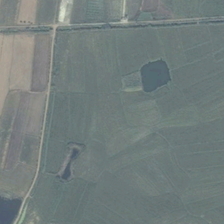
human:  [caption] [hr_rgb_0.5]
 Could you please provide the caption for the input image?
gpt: several small ponds and wild roads are in many pieces of green farmlands .

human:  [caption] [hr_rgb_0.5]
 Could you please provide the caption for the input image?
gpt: several small ponds and wild roads are in many pieces of green farmlands .

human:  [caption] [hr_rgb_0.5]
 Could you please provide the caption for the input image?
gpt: several small ponds and wild roads are in many pieces of green farmlands .

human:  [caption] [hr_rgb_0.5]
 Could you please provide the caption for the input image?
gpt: several small ponds and wild roads are in many pieces of green farmlands .

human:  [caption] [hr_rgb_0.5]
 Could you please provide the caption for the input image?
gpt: several small ponds and wild roads are in many pieces of green farmlands .